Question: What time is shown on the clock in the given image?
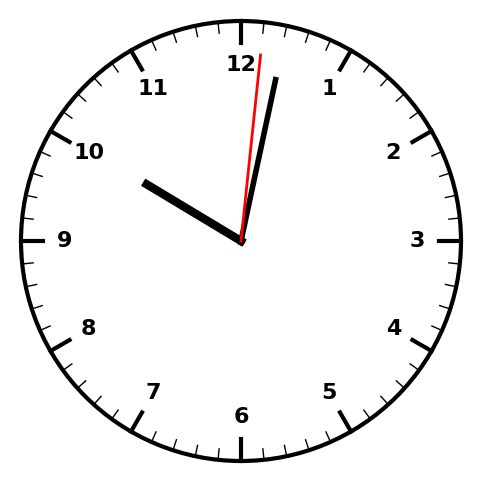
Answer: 10:02:01